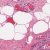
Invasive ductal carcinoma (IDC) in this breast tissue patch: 0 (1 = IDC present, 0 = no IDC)